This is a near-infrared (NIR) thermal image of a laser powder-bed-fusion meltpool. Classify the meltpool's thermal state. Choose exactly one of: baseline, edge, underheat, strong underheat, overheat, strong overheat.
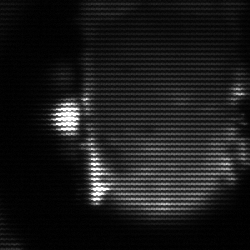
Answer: baseline